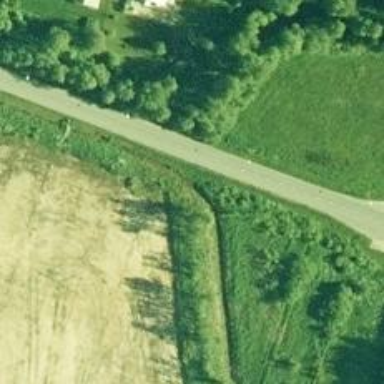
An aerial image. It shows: Asphalt cycleway.